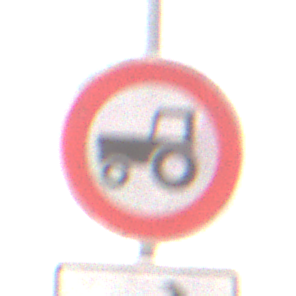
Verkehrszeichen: VerbotKraftfahrzeugeZuegeNichtSchneller25
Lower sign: RichtungsangabeDurchPfeile5
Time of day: MorningAfternoon
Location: Outdoor (Nature)
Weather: Overcast
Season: NotSpecified
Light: Natural